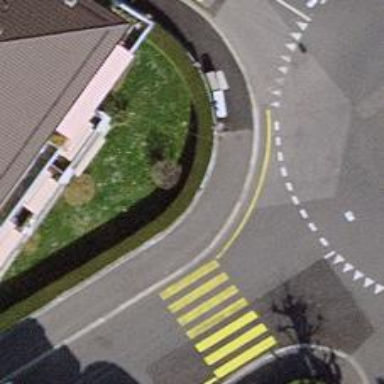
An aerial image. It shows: Sidewalk.